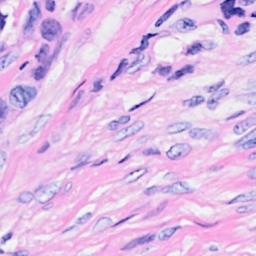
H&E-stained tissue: Breast